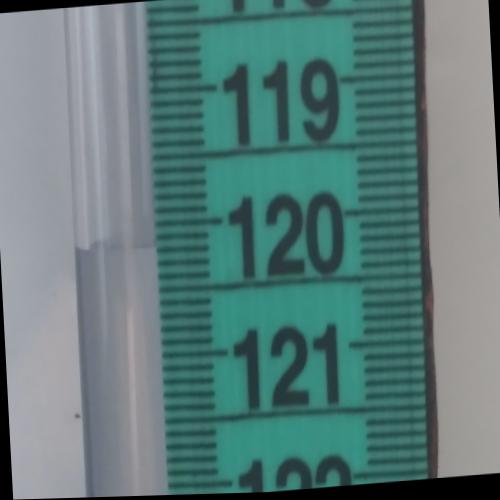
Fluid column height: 120.2 cm